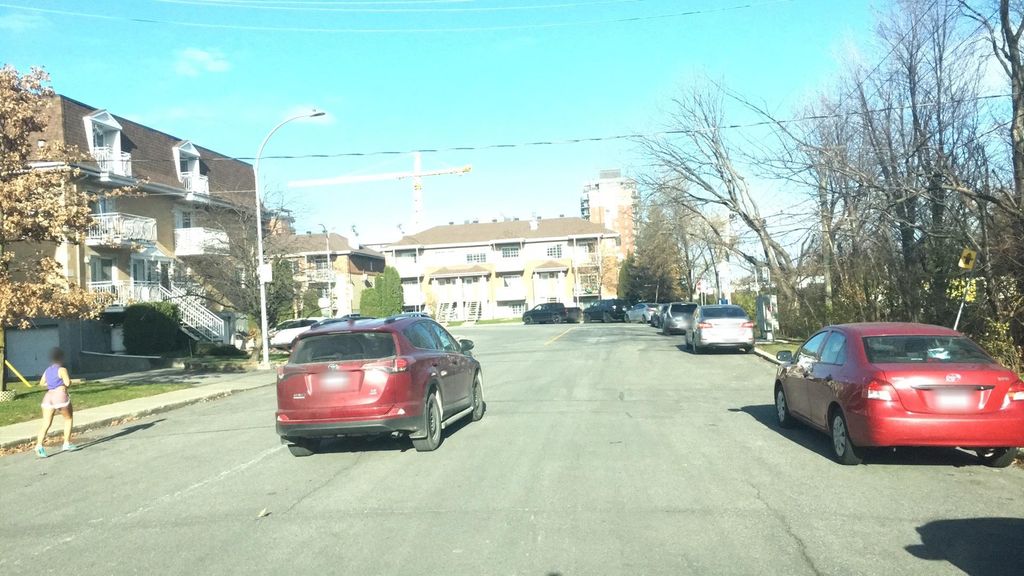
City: montreal